Question: I have an apache2 server running with all these installed:
'apache2 php5 php5-gd php-xml-parser php5-intl php5-sqlite php5-mysql smbclient curl libcurl3 php5-curl'
I have created a file test.php:
'''
<?php phpinfo(); ?>
'''
On the server, when opened the web page all that appears is the actual php code, when it should look like this:

What is the problem I have looked at the apache logs but nothing looks odd.
Any ideas?
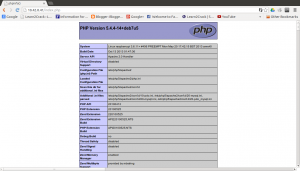
Answer: Since you're using apache, you need libapache2-mod-php5 to make PHP available to the webserver.
On a debian/ubuntu system, it's generally easiest to use tasksel and select LAMP from there.